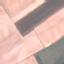
Land use / land cover class: AnnualCrop